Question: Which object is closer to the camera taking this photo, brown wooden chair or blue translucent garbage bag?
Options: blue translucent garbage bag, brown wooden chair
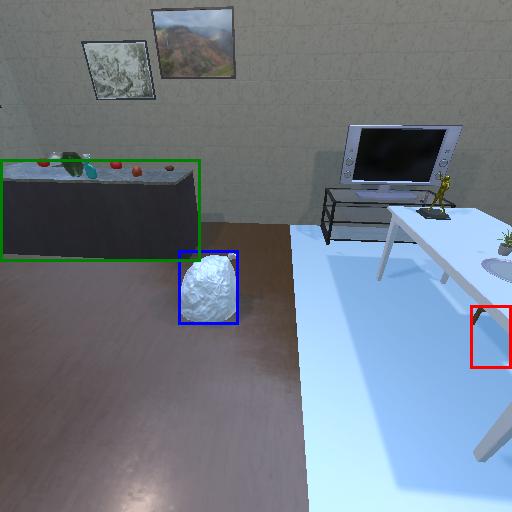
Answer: blue translucent garbage bag